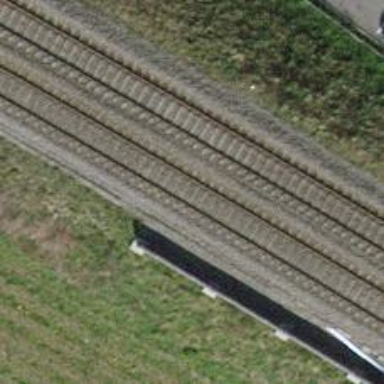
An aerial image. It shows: Single-track electrified railway with contact line.